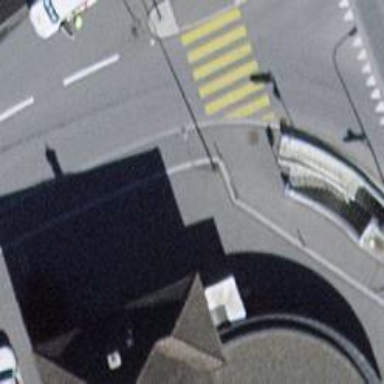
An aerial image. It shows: Bus stop with platform for public transport.